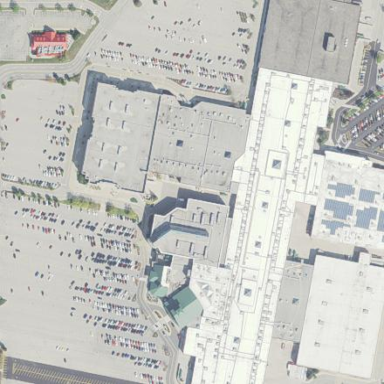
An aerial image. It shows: Retail area.